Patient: sex M, age 29
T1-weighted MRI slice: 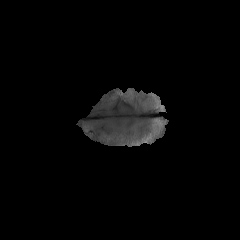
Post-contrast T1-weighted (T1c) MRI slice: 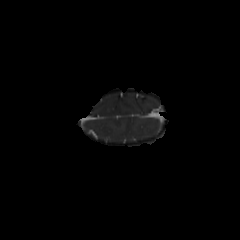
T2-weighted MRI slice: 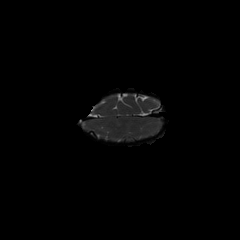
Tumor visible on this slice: no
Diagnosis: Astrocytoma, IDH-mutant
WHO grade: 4